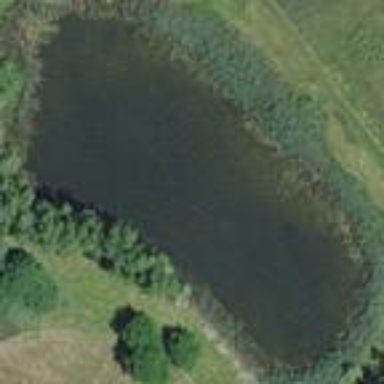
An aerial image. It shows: Pond with natural water.